Question: I want to draw line at the center of circle with fixed size. Please check the image, it will explain everything. I have P1 center of the circle and P2 somewhere at the border of the circle. P1 will always remain fixed and P2 will keep changing with mouse move and it will be any point at circle's border. Now, I want to draw line with fixed length shown in green color. I want to find the (x1,y1) and (x2,y2) with fixed distance, every time P2 get changed, i want to draw green line facing towards P2.

Hope, image explains everything, in short i need following.
1. angle between P1 and P2.
2. Draw green line with fixed distance with angle at the center of the circle.
Thanks
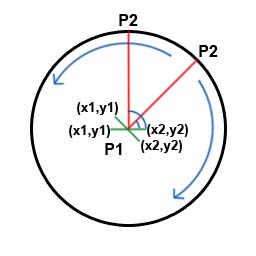
Answer: Since you (apparently) want the green line to be perpendicular to the red line, you don't need to compute the angle between p1 and p2. Rotating a vector by 90@ is quite trivial.
I assume you have p1 and p2 as 'CGPoint' (or 'NSPoint') variables.
First let's compute the vector from p1 to p2:
'''
CGPoint p1p2 = CGPointMake(p2.x - p1.x, p2.y - p1.y);
'''
Next we'll compute a vector that is perpendicular to the p1->p2 vector:
'''
CGPoint p1p2Perp = CGPointMake(p1p2.y, -p1p2.x);
'''
Now let's find the length of the perpendicular vector:
'''
CGFloat radius = hypot(p1p2Perp.x, p1p2Perp.y);
'''
Note that if the radius of the circle is constant, you can just use that instead of computing it. If you're on iOS, use 'hypotf' instead of 'hypot'.
So now we can "normalize" the perpendicular vector, making it have length 1, by dividing its coordinates by its length:
'''
p1p2Perp.x /= radius;
p1p2Perp.y /= radius;
'''
Next we can multiply it by of the desired length of the green line. I assume you have the desired length of the green line in a constant or variable named 'greenLineLength'.
'''
p1p2Perp.x *= greenLineLength / 2;
p1p2Perp.y *= greenLineLength / 2;
'''
Now we can create a path for the green line. I assume your 'CGContextRef' is in a variable named 'gc':
'''
CGContextBeginPath(gc);
CGContextMoveToPoint(gc, p1.x - p1p2Perp.x, p1.y - p1p2Perp.y);
CGContextAddLineToPoint(gc, p1.x + p1p2Perp.x, p1.y + p1p2Perp.y);
'''
You can stroke the path however you like. For example:
'''
CGContextSetRGBStrokeColor(gc, 0, 1, 0, 1);
CGContextSetLineWidth(gc, 2);
CGContextSetLineCap(gc, kCGLineCapRound);
CGContextStrokePath(gc);
'''